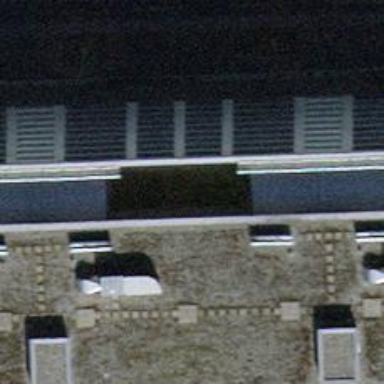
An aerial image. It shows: Veterinary facility.